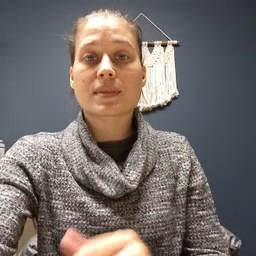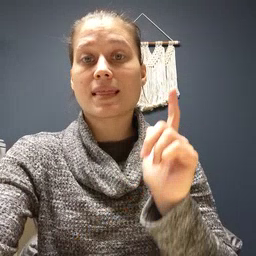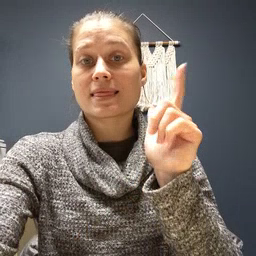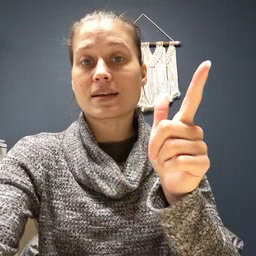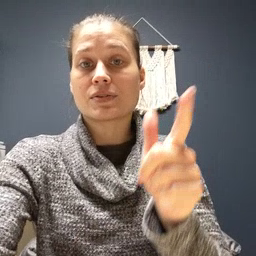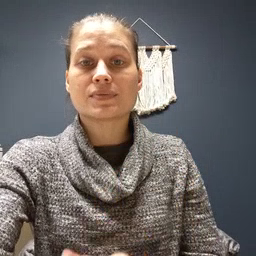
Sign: later